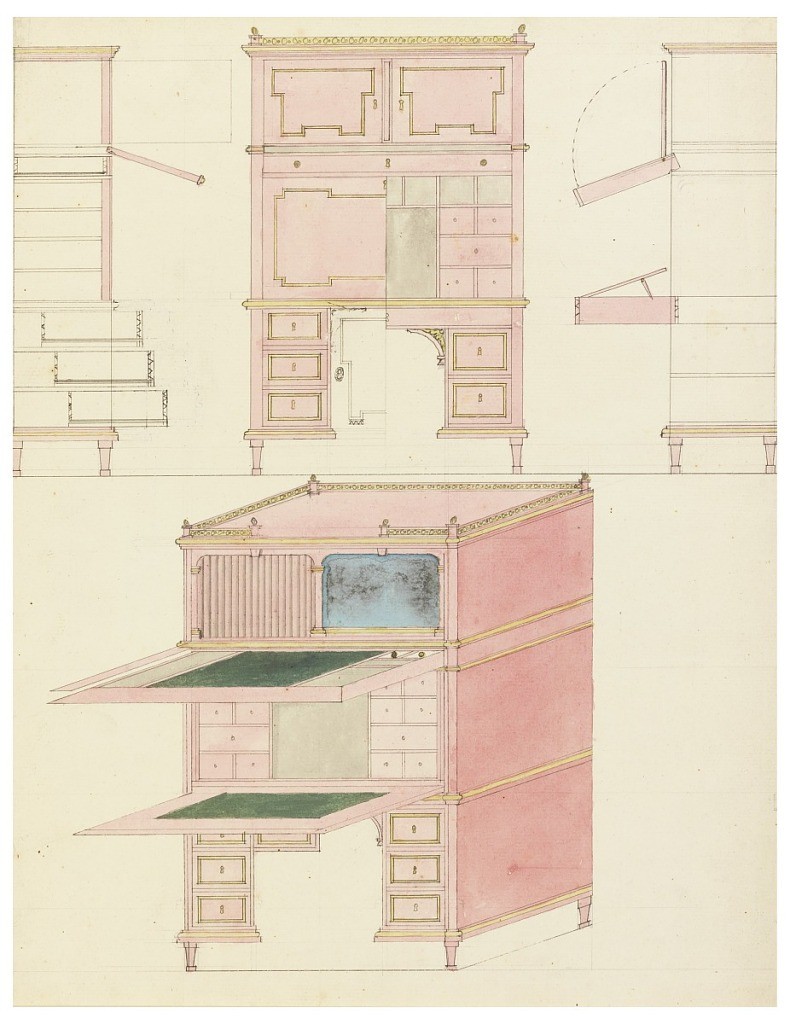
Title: Design for Mechanical Furniture: Secretary Desk
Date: ca. 1805
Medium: Graphite, pen and black ink, brush and watercolor on paper
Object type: Drawing
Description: A secretary with double fall-front, one above the other, showing alternative treatment of kneehold base; elevation, two sections, and isometric.